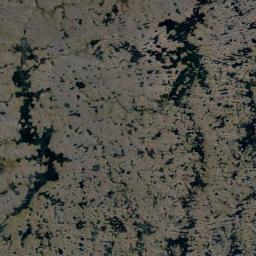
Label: wetland